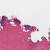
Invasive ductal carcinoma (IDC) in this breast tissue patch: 0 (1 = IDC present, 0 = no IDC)